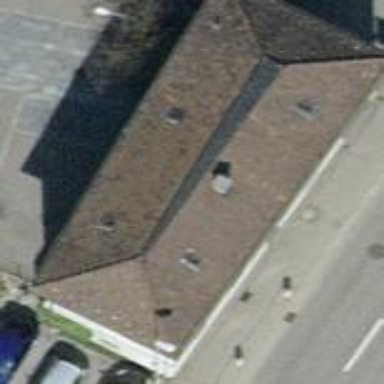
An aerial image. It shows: Museum housed in building.